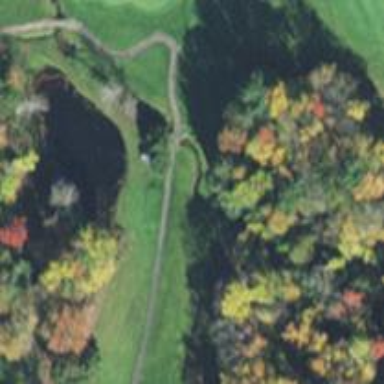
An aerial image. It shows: Path bridge over golf path.